高一 · 代数
已知 $\log _{a} \frac{1}{3}>\log _{b} \frac{1}{3}>0$, 则下列关系正确的是( )
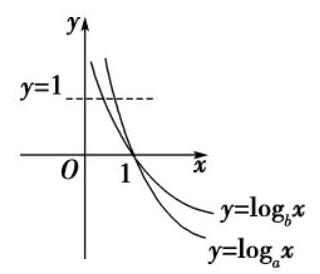
A. $0<b<a<1$
B. $0<a<b<1$
C. $1<b<a$
D. $1<a<b$
答案: A
解析: 由 $\log _{a} \frac{1}{3}>0, \log _{b} \frac{1}{3}>0$, 可知 $a, b \in(0,1)$, 又 $\log _{a} \frac{1}{3}>\log _{b} \frac{1}{3}$, 作出图象如图所示, 结合图象易知 $a>b, \quad \therefore 0<b<a<1$.